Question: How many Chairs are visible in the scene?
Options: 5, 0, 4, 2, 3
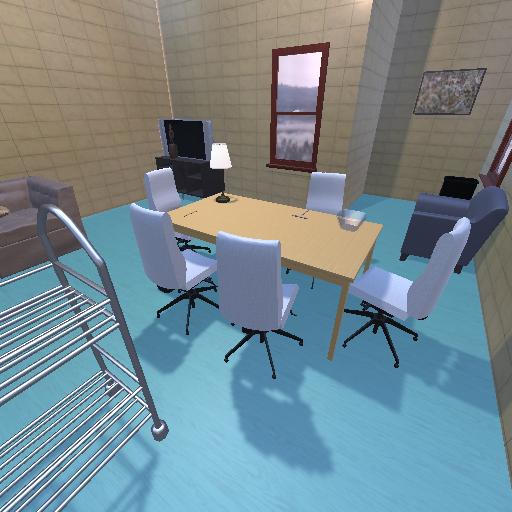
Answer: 5